Question: I am working with task history and trying to find two dates attached to the same record: 1) Most recent time a task was approved (max approve); 2)The first submitted date after said approval.
Here is what I have so far:
'''
Select
a.assn_uid,
max(b.ASSN_TRANS_DATE_ENTERED) as LastApprove,
e.LastSubmitted
FROM [PRJDEV_ProjectWebApp].[pub].[MSP_ASSIGNMENT_TRANSACTIONS] a
inner join [PRJDEV_ProjectWebApp].[pub].[MSP_ASSIGNMENT_TRANSACTIONS_COMMENTS] b
on a.ASSN_TRANS_UID = b.ASSN_TRANS_UID
join (select c.assn_uid,
min(d.ASSN_TRANS_DATE_ENTERED) as LastSubmitted
FROM [PRJDEV_ProjectWebApp].[pub].[MSP_ASSIGNMENT_TRANSACTIONS] c
inner join [PRJDEV_ProjectWebApp].[pub].[MSP_ASSIGNMENT_TRANSACTIONS_COMMENTS] d
on c.ASSN_TRANS_UID = d.ASSN_TRANS_UID
where c.ASSN_UID = '499879BC-28B2-E411-8B0A-00059A3C7A00'
and d.[ASSN_TRANS_COMMENT_TYPE_ENUM] = 0
group by c.assn_uid ) e
on e.ASSN_UID = a.ASSN_UID
where a.ASSN_UID = '499879BC-28B2-E411-8B0A-00059A3C7A00'
and b.[ASSN_TRANS_COMMENT_TYPE_ENUM] = 1
group by a.assn_uid, e.LastSubmitted
'''
This is close, however, it gives me the first time ever that the task was submitted. I am sure that I need to use another subquery, I just dont know how to reference a column within the same result.
Here is the task history. Highlighted are the two dates I am trying to show:

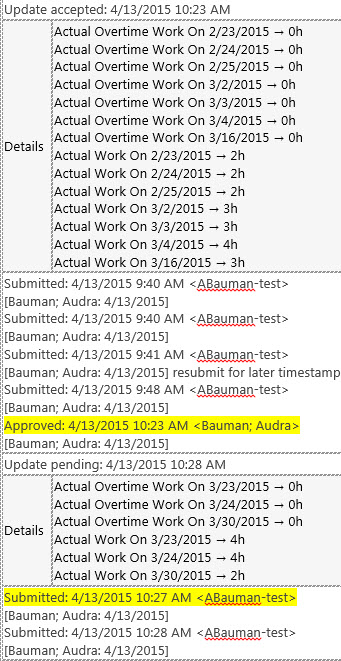
Answer: With some help, we figured out we needed an additional min wrapped around the query.
'''
SELECT
final.assn_uid,
final.LastApprove,
min(final.SubmissionDate) FirstSubmitted
FROM
(Select
a.assn_uid,
max(b.ASSN_TRANS_DATE_ENTERED) as LastApprove,
e.SubmittedDates SubmissionDate
FROM [PRJDEV_ProjectWebApp].[pub].[MSP_ASSIGNMENT_TRANSACTIONS] a
inner join [PRJDEV_ProjectWebApp].[pub].[MSP_ASSIGNMENT_TRANSACTIONS_COMMENTS] b
on a.ASSN_TRANS_UID = b.ASSN_TRANS_UID
join (select c.assn_uid,
(d.ASSN_TRANS_DATE_ENTERED) as SubmittedDates
FROM [PRJDEV_ProjectWebApp].[pub].[MSP_ASSIGNMENT_TRANSACTIONS] c
inner join [PRJDEV_ProjectWebApp].[pub].[MSP_ASSIGNMENT_TRANSACTIONS_COMMENTS] d
on c.ASSN_TRANS_UID = d.ASSN_TRANS_UID
where c.ASSN_UID = '499879BC-28B2-E411-8B0A-00059A3C7A00'
and d.[ASSN_TRANS_COMMENT_TYPE_ENUM] = 0
) e
on e.ASSN_UID = a.ASSN_UID
where a.ASSN_UID = '499879BC-28B2-E411-8B0A-00059A3C7A00'
and b.[ASSN_TRANS_COMMENT_TYPE_ENUM] = 1
and e.SubmittedDates > b.ASSN_TRANS_DATE_ENTERED
group by a.assn_uid, e.SubmittedDates) Final
GROUP BY
final.assn_uid,
final.LastApprove
'''